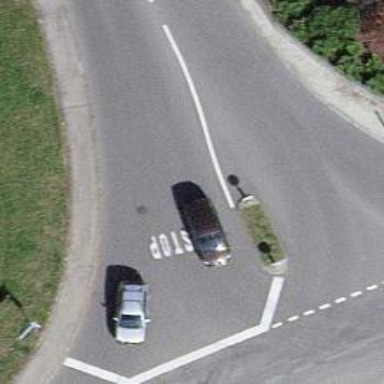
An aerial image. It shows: Bus stop along the road.